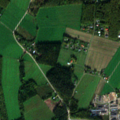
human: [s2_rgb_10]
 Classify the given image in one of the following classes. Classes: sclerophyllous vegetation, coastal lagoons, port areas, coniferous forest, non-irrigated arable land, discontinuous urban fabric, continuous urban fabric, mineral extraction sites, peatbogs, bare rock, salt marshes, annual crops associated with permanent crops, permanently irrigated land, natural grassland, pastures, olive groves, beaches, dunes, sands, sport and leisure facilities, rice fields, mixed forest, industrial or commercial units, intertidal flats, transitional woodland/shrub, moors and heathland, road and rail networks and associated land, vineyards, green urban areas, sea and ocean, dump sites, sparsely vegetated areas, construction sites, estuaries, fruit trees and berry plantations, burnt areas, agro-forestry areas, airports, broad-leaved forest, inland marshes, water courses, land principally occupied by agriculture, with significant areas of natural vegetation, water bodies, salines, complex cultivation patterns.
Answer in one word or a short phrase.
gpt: industrial or commercial units, non-irrigated arable land, land principally occupied by agriculture, with significant areas of natural vegetation, broad-leaved forest, coniferous forest, mixed forest